Question: I'm trying to use the paypal mobile sdk. I've put my client id, and I test this sample app in sandbox mode. But when I click on the button to pay, the app is loading for about 1 minute and then I have this error in the logcat :

Any idea?
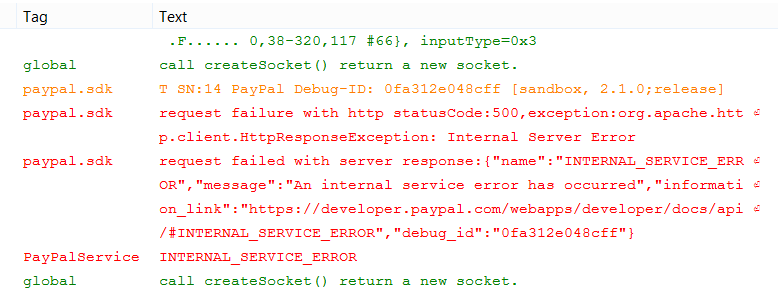
Answer: It was because I tested with a false credit card number